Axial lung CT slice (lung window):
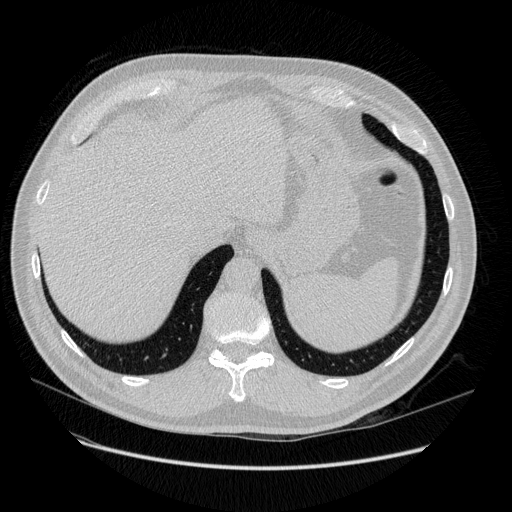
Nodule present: no